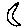
Label: moon